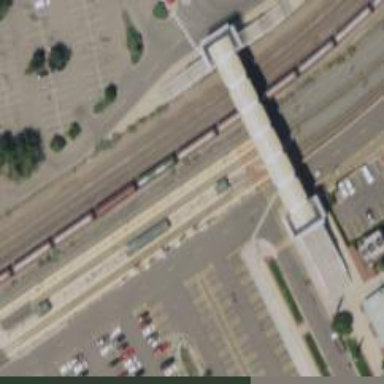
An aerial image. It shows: Railway crossing.